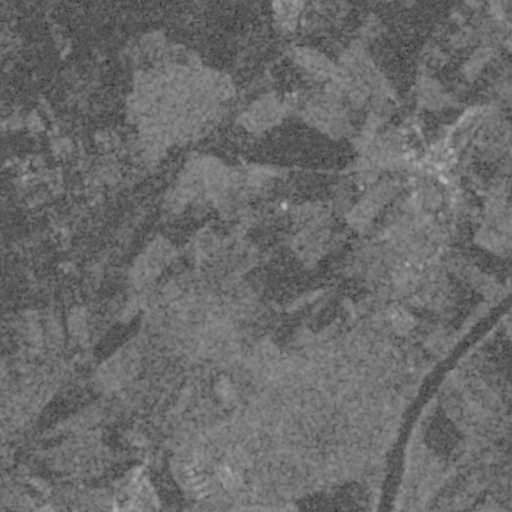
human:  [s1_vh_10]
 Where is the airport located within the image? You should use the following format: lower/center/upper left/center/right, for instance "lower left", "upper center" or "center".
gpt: The airport is located in the upper left of the image.
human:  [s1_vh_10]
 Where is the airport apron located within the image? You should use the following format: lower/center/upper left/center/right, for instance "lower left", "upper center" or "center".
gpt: The airport apron is located in the upper left of the image.
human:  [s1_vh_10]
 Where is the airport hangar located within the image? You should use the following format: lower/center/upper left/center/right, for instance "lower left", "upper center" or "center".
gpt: The airport hangar is located in the upper left of the image.
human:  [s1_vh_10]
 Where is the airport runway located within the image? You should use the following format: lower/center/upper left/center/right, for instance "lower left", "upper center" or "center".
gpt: The airport runway is located in the upper left of the image.
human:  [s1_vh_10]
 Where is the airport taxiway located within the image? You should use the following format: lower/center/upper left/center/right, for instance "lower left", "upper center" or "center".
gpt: The airport taxiway is located in the upper left of the image.
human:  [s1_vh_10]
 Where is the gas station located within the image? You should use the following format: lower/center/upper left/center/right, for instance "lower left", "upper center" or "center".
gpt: The gas station is located in the center left of the image.
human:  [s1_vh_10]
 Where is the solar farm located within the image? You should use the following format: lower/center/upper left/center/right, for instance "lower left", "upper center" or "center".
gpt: The solar farm is located in the lower center of the image.
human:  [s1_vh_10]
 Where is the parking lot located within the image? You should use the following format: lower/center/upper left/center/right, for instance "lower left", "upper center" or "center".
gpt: There is no parking lot in the image.

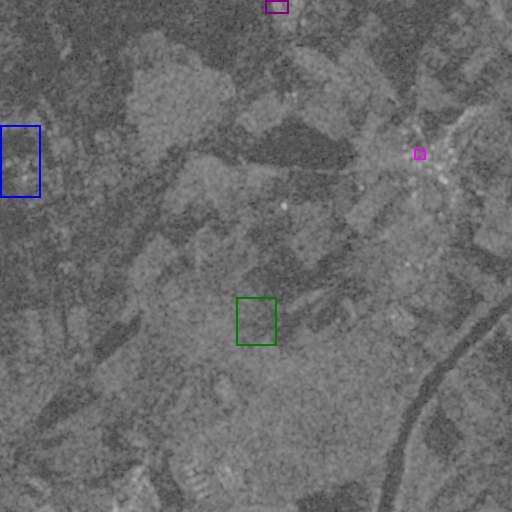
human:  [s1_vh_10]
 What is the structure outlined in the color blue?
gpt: The structure outlined in blue is an airport.
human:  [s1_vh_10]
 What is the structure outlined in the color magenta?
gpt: The structure outlined in magenta is a park.
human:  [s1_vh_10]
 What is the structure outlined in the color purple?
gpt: The structure outlined in purple is a parking lot.
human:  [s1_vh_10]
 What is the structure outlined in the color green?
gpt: The structure outlined in green is a solar farm.
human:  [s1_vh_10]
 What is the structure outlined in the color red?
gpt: There is no red outline.